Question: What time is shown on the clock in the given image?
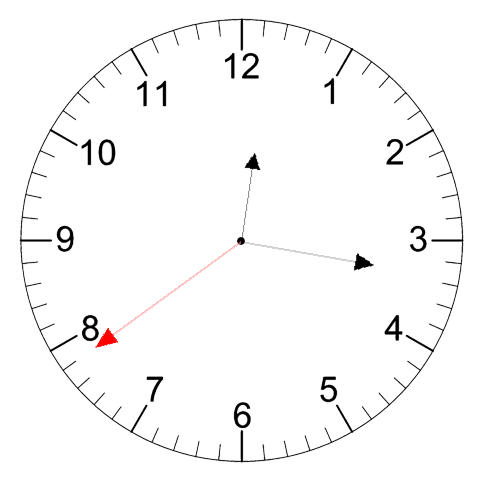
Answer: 12:16:39